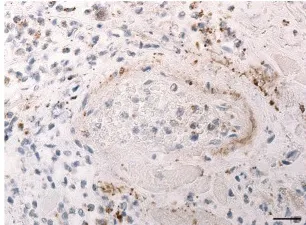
Immunohistochemistry for SARS-CoV-2 Spike Subunit 1 ,. Showing positive cells in perivascular infiltration. (scale bar 30 microm).
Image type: pathology (immunostaining)